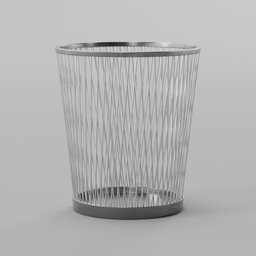
Label: tools